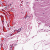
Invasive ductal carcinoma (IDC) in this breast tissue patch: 0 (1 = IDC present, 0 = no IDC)